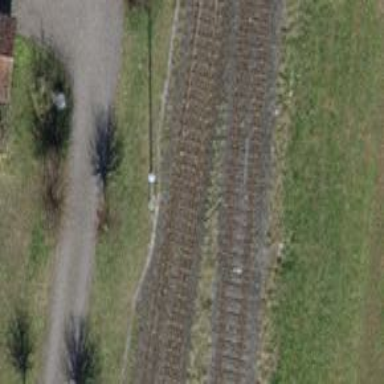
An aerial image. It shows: Railway switch.